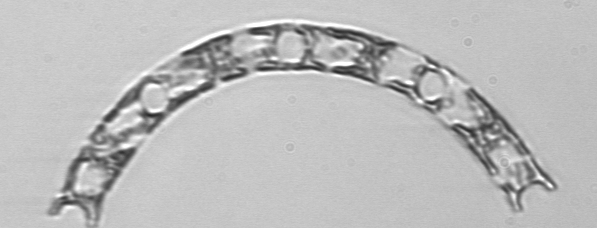
Label: Eucampia